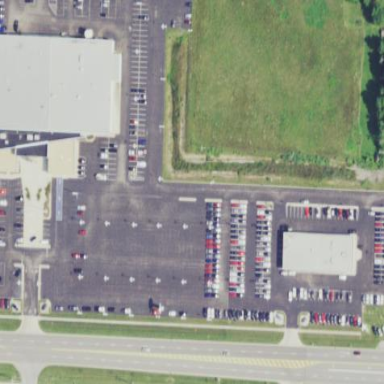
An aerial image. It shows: Car shop.